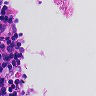
Metastatic tissue present: no